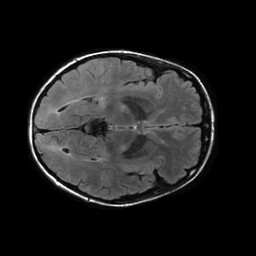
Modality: FLAIR
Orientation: axial
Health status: ill
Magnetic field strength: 3 T